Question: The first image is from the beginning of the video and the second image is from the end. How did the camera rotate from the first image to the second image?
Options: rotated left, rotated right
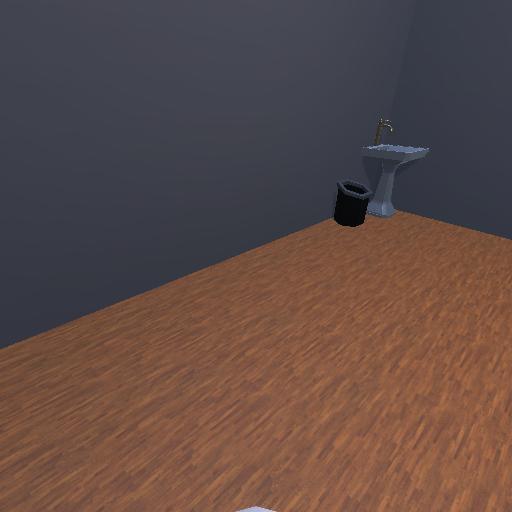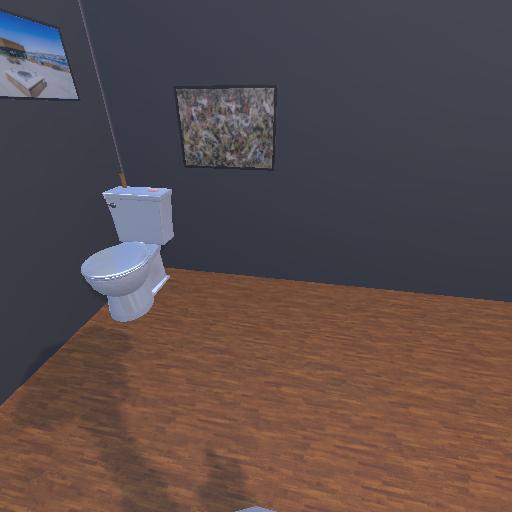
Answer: rotated left